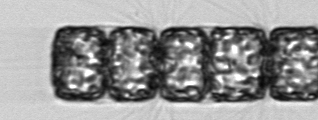
Label: Lauderia_annulata